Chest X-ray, PA view. Patient: 69 years old, sex M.
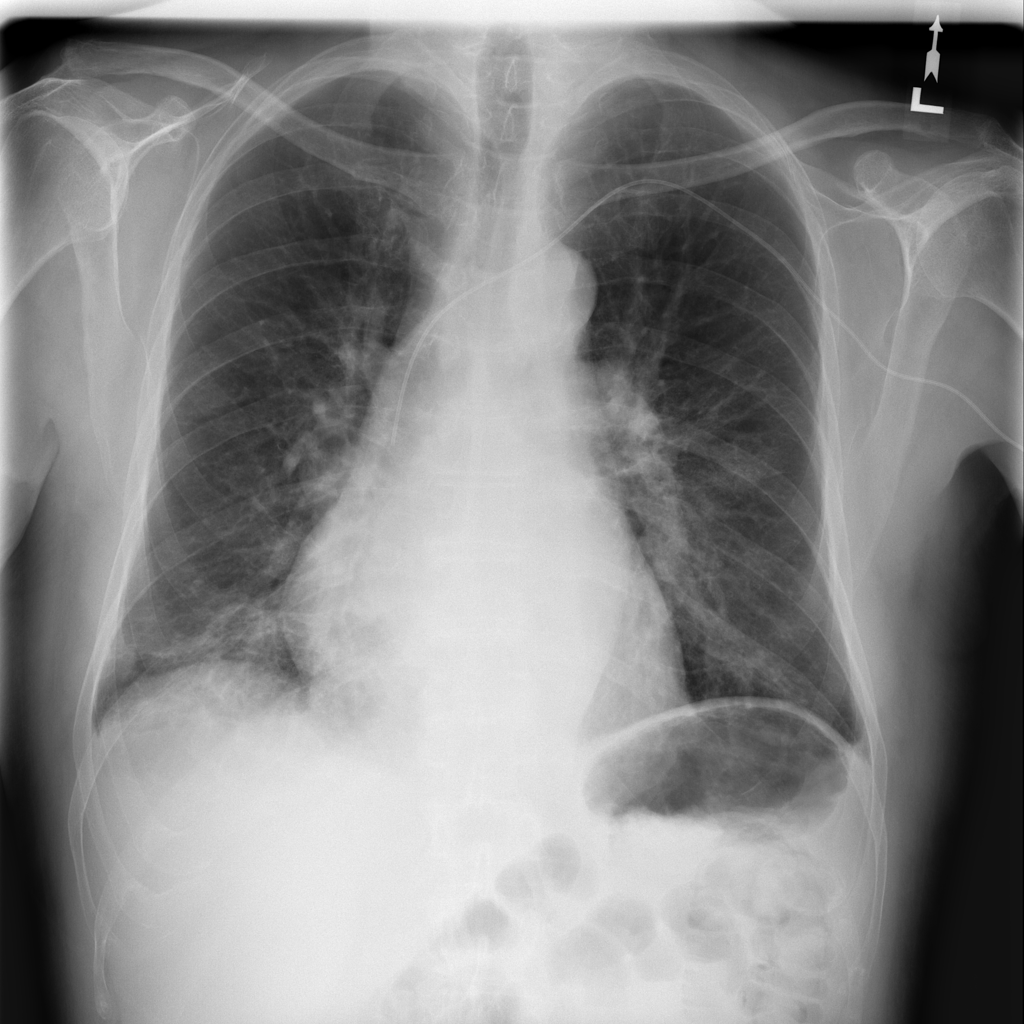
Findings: Infiltration